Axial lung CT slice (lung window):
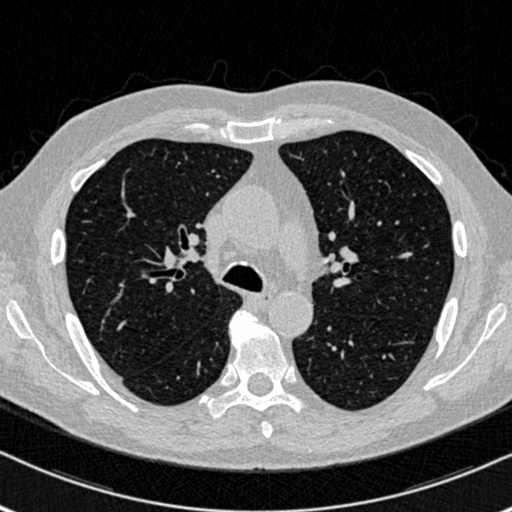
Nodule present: no